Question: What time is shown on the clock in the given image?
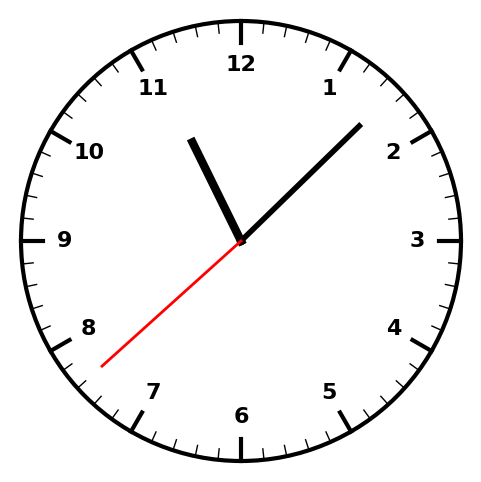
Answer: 11:07:38